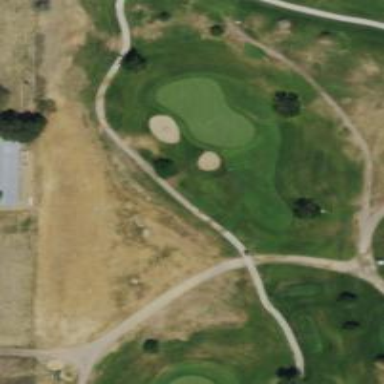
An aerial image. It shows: Service road used as golf cart path.